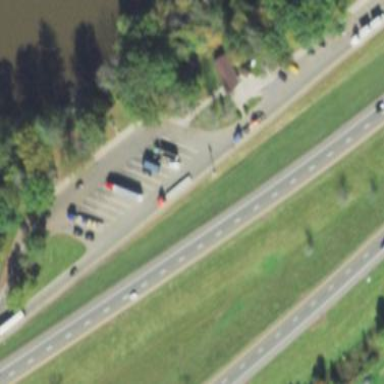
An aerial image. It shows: Rest area along the road.